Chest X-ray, PA view. Patient: 22 years old, sex M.
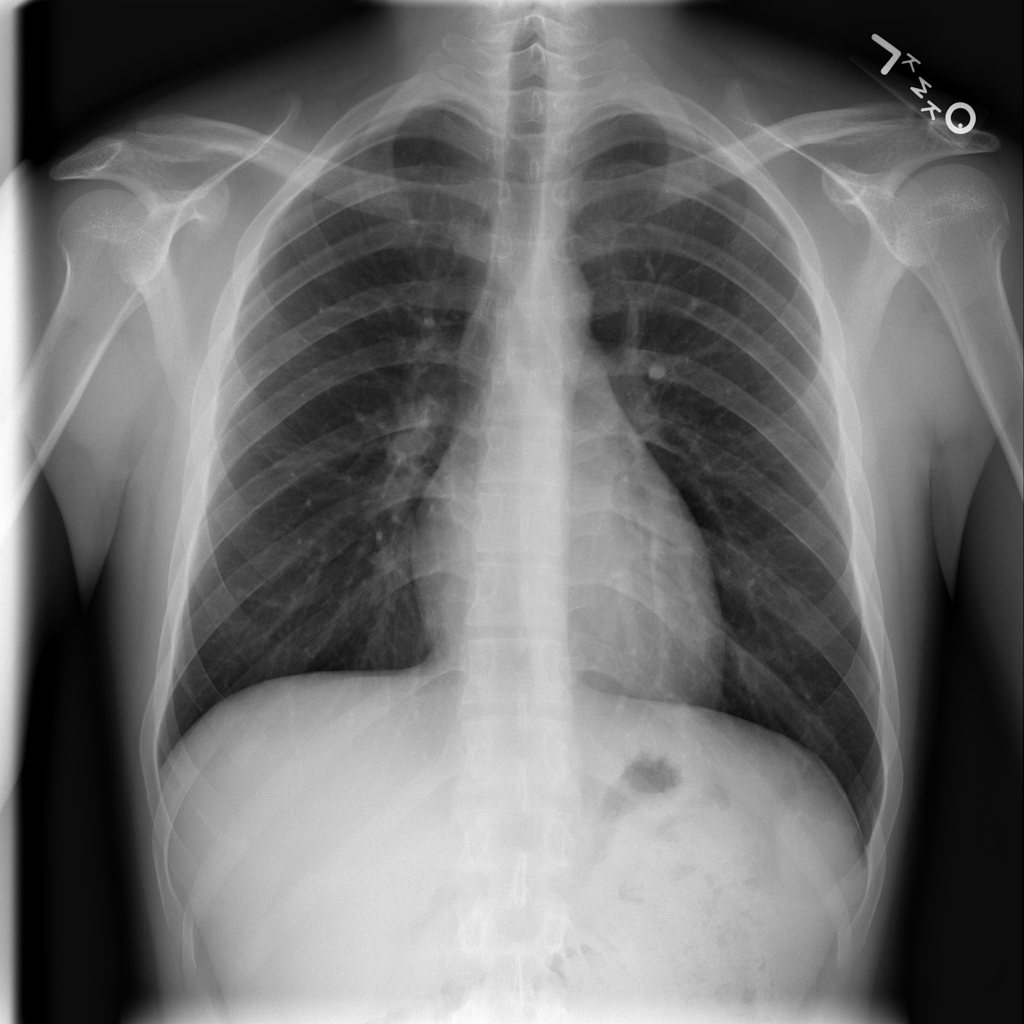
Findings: No Finding